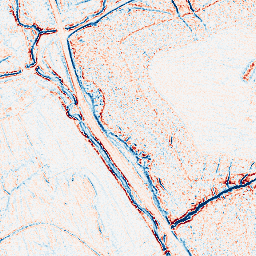
Category: edge_preserving
Decomposition family: bilateral
Decomposition parameters: d: 5
sigma_color: 25
sigma_space: 25
Upsampling method: bilinear
Upsampling parameters: scale: 4
Upsampling scale: 4